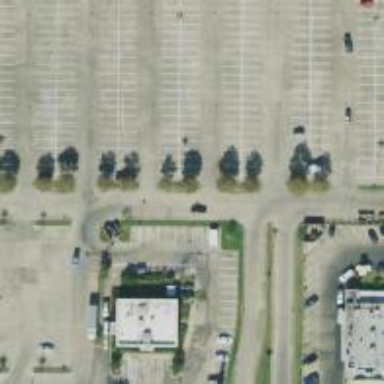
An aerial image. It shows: Parking space is available.